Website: lowes
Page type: payment
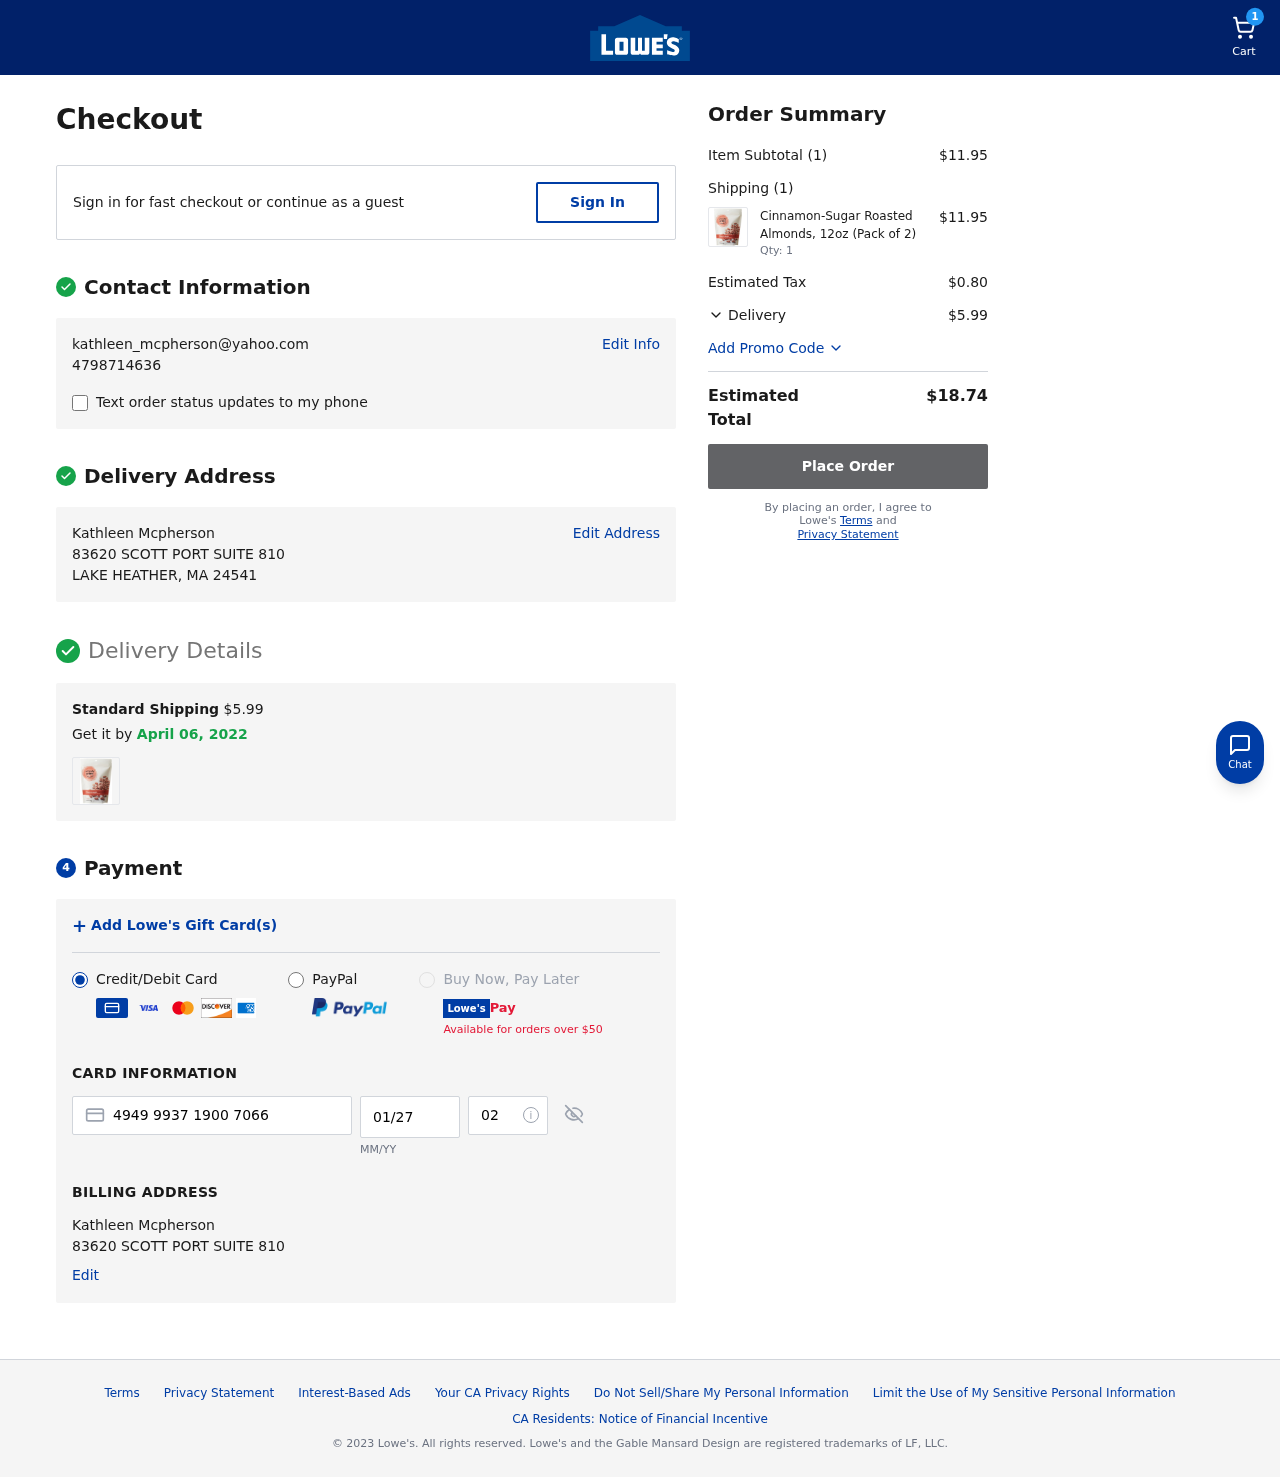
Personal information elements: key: PII_CARD_CVV
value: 025
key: PII_CARD_EXPIRY
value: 01/27
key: PII_CARD_NUMBER
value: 4949 9937 1900 7066
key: PII_EMAIL
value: kathleen_mcpherson@yahoo.com
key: PII_FULLNAME
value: Kathleen Mcpherson
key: PII_FULLNAME2
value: Kathleen Mcpherson
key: PII_PHONE
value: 4798714636
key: PII_STREET
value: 83620 SCOTT PORT SUITE 810
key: PII_STREET2
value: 83620 SCOTT PORT SUITE 810
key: PII_CITY_STATE_ZIP
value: LAKE HEATHER, MA 24541
Product elements: key: PRODUCT1_NAME
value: Cinnamon-Sugar Roasted Almonds, 12oz (Pack of 2)
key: PRODUCT1_PRICE
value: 11.95
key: PRODUCT1_QUANTITY
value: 1
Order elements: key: ORDER_NUM_ITEMS
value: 1
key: ORDER_SHIPPING_COST
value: $5.99
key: ORDER_DELIVERY_DATE
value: April 06, 2022
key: ORDER_SUBTOTAL
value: $11.95
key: ORDER_NUM_ITEMS2
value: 1
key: ORDER_TAX
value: $0.80
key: ORDER_SHIPPING_COST2
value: $5.99
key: ORDER_TOTAL
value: $18.74